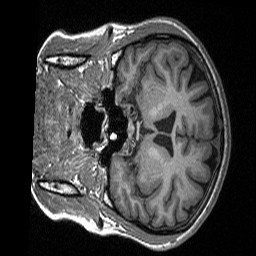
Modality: T1w
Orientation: coronal
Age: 19
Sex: female